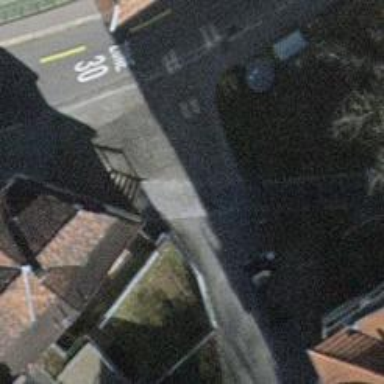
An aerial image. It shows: Road with steps.